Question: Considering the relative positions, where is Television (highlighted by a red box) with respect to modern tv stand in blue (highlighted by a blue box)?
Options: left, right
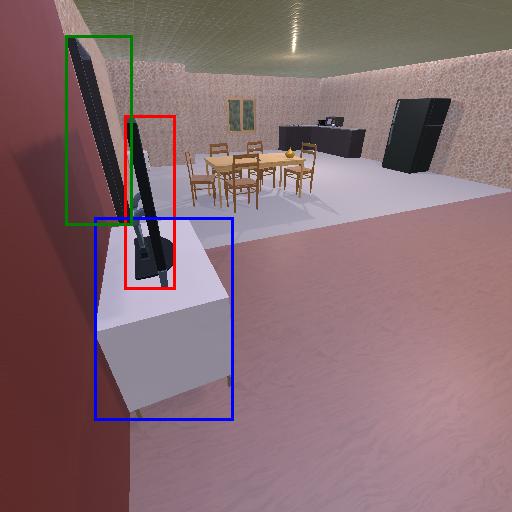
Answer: left